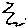
Label: zigzag